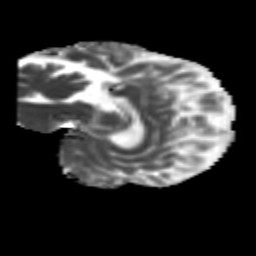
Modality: MD
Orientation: sagittal
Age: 46
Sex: female
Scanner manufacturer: siemens
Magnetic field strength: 3 T
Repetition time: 1.8 s
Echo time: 0.07 s